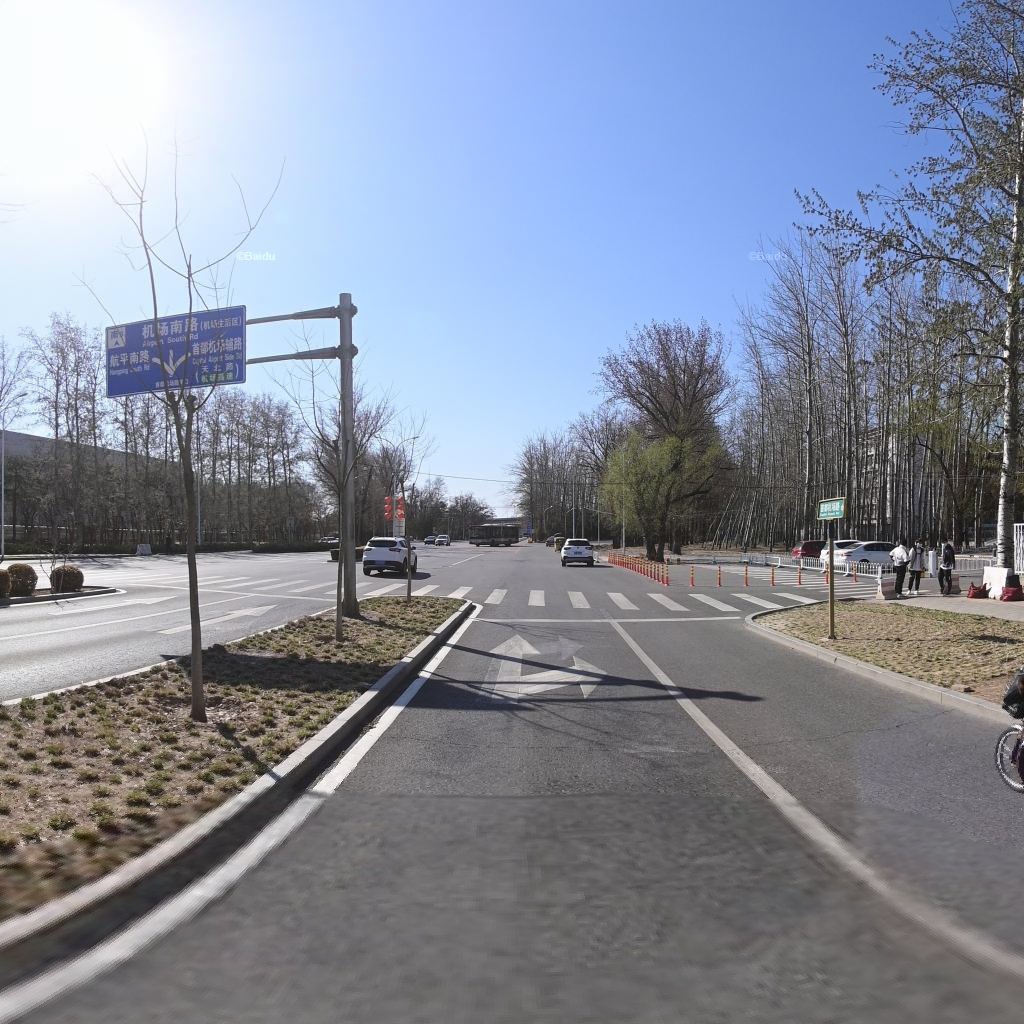
Region: Chaoyang
Road damage annotations: transverse crack